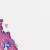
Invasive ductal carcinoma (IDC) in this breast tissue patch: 0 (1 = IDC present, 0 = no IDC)